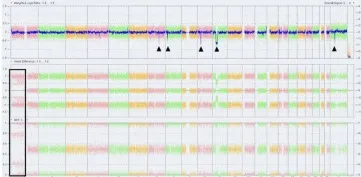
Results of SNP microarray analysis in PMF patient. And leukemic conversion Each dot corresponds to a single SNP in the array. The DNA copy number losses (deletions/microdeletions) at the level of chromosomes 7q, 8q, 10p, 11p, and Xp are associated with a loss of signal intensity corresponding to a decrease in Weighted Log2 ratio (black arrows). In sample B, the CN-LOH on chromosome 1 that was acquired at leukemic transformation is shown (black box).
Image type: chart (chart)